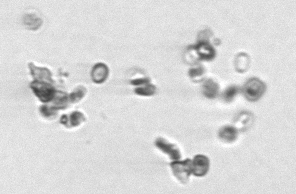
Label: Thalassiosira_sp_aff_mala